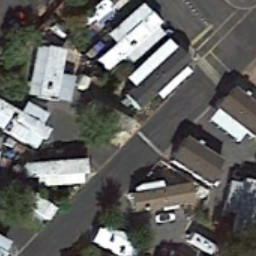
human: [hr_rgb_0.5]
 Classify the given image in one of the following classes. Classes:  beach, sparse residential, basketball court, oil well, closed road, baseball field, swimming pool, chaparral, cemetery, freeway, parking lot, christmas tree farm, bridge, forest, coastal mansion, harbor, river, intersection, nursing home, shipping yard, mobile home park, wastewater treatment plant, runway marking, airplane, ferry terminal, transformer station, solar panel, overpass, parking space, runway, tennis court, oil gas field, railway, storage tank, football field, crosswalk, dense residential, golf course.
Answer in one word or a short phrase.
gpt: mobile home park